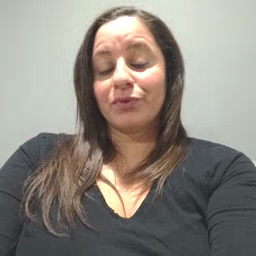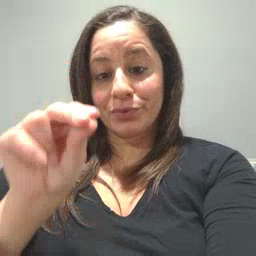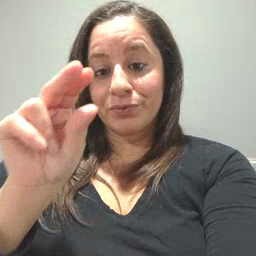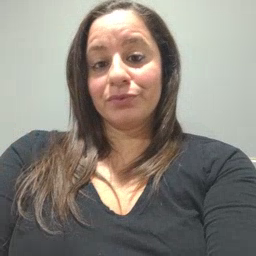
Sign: no